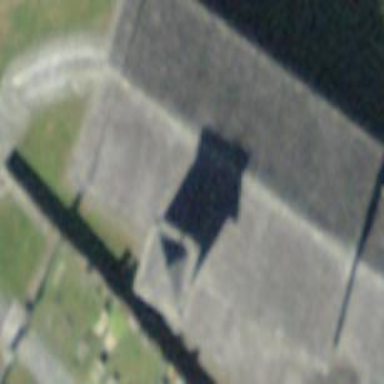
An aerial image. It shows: Church which is place of worship.